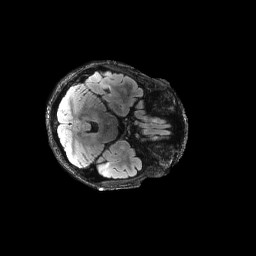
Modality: FLAIR
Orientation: axial
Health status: ill
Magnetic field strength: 3 T